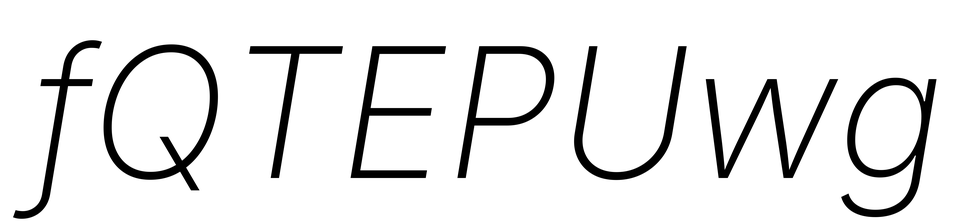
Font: Inter-Italic_ExtraLight_Italic